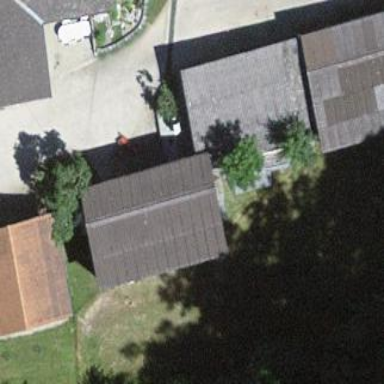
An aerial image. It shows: Garage.